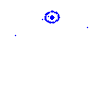
Particle: proton